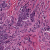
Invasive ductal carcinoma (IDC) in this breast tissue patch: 1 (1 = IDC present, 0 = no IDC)